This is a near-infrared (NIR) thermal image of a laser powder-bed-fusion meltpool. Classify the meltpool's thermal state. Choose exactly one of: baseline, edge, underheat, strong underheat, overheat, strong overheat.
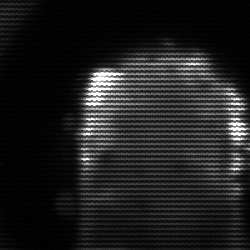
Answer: baseline